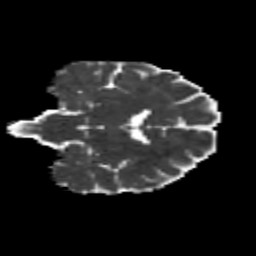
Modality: MD
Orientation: coronal
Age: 38
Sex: female
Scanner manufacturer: siemens
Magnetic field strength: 3 T
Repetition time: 8.6 s
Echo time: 0.095 s